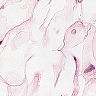
Metastatic tissue present: no